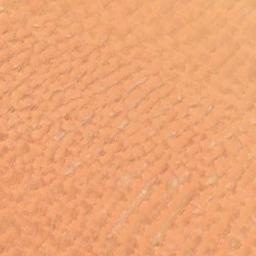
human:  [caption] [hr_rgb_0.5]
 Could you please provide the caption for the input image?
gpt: There are some ravines in this desert .

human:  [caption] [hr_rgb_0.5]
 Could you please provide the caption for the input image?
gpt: The desert is full of yellow sand .

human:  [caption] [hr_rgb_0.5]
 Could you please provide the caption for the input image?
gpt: The desert has orange sand and some sand ripples and the desert terrain is flat .

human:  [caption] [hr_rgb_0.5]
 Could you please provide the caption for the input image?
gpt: This is a yellow desert with wavy stripes .

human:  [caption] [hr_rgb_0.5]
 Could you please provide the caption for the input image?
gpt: An orange sandy desert with many dunes .